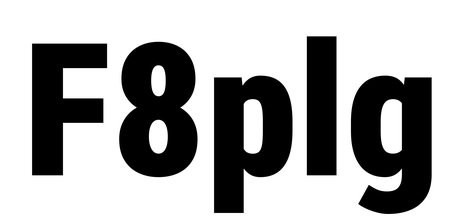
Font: Roboto_Condensed_Black